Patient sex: M
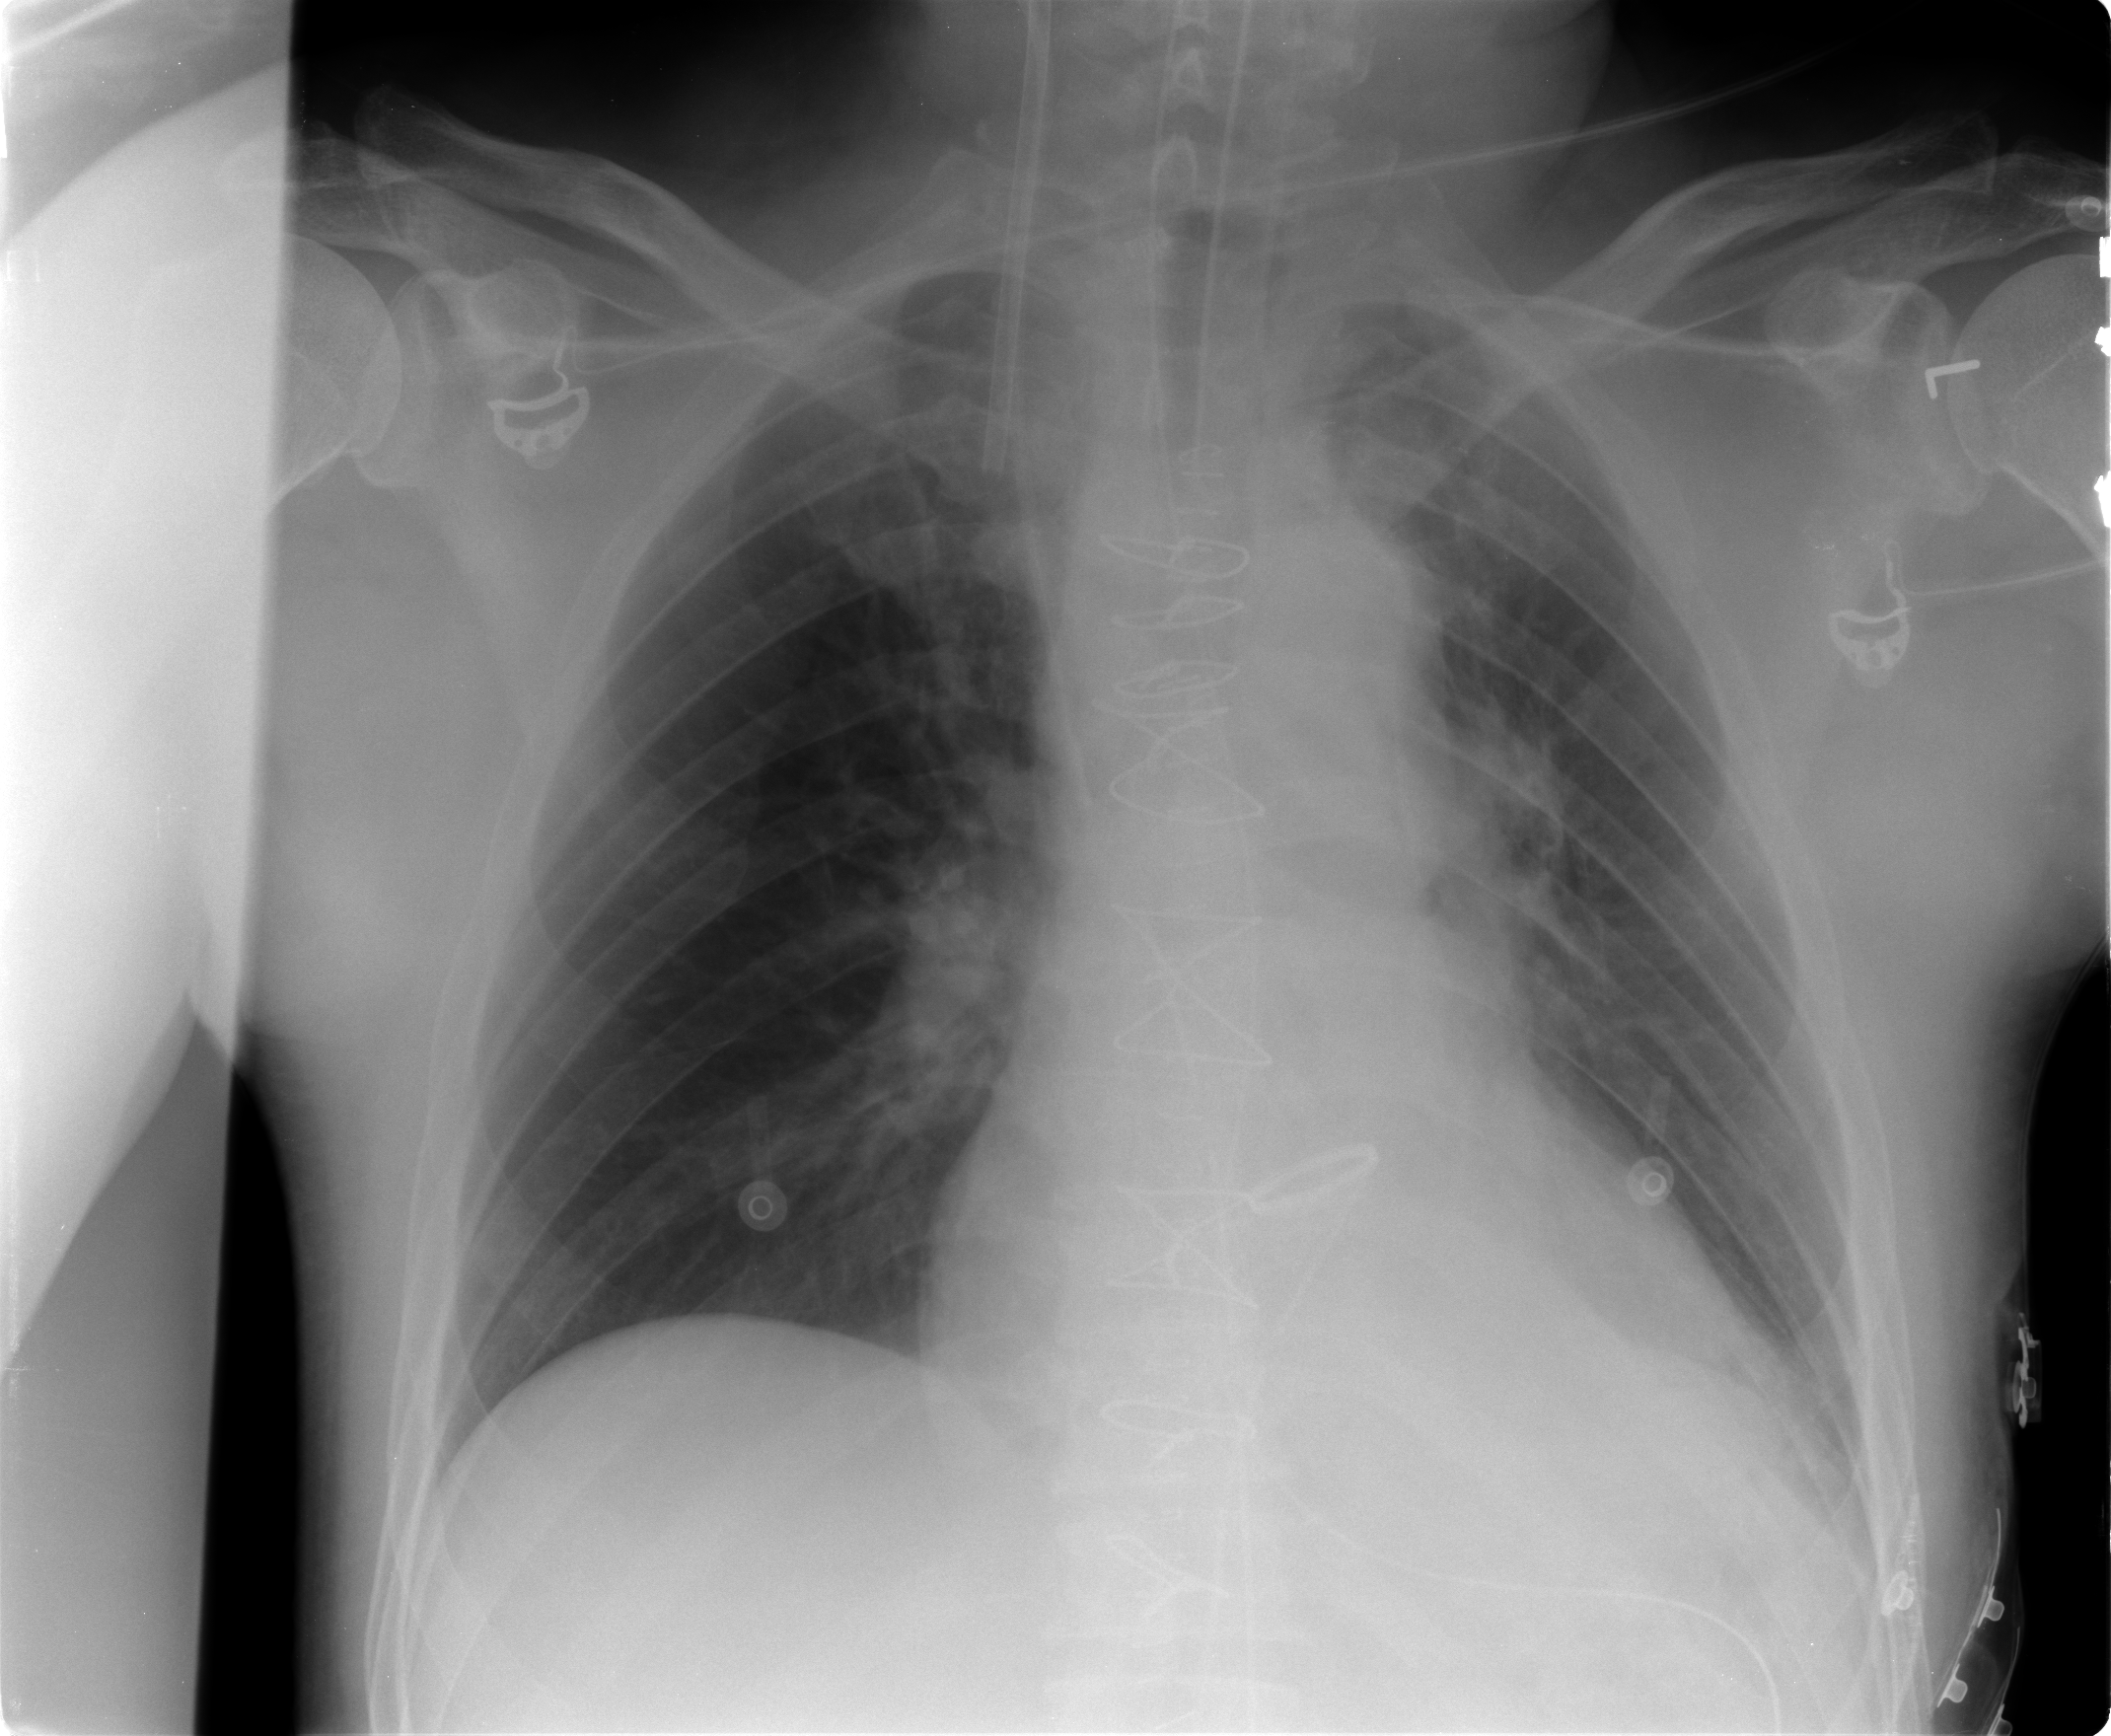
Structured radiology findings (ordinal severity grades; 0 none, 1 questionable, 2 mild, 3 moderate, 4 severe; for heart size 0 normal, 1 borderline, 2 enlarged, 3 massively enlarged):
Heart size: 1
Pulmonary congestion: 2
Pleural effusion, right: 0
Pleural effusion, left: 0
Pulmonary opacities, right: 0
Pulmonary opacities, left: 0
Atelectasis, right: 0
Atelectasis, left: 0